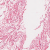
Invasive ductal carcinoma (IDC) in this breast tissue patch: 0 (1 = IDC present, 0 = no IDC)